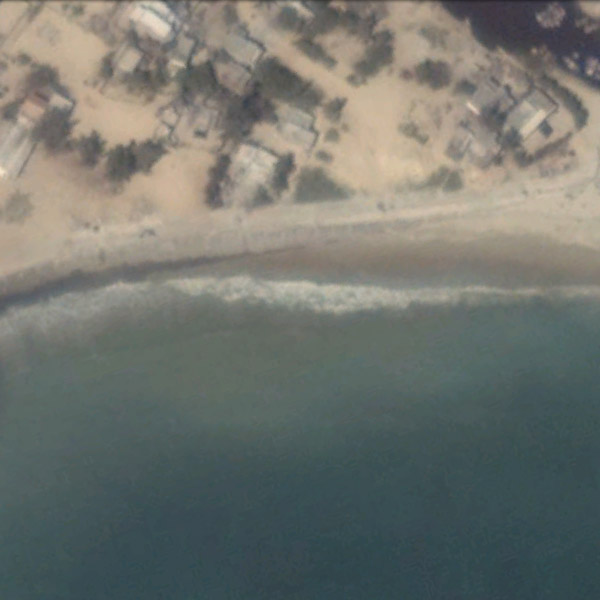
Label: Beach